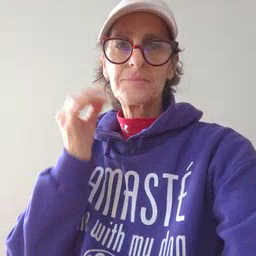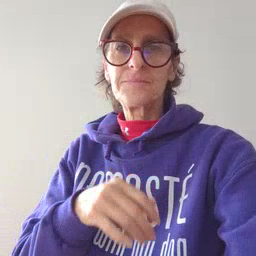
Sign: kitty